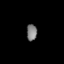
Tissue: lung
Cell type: Others
Senescence score: 0.1842
Nuclear area (px): 163
Mean DAPI intensity: 126.54